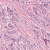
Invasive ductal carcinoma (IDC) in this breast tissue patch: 1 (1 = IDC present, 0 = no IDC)